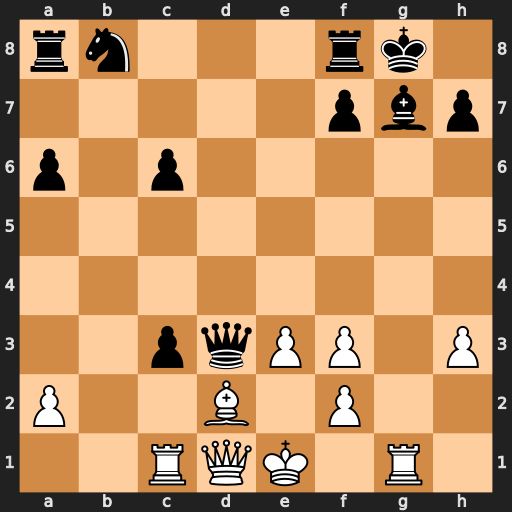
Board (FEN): rn3rk1/5pbp/p1p5/8/8/2pqPP1P/P2B1P2/2RQK1R1
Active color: w
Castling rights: -
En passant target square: -
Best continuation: Rxg7+ Kxg7 Bxc3+ Qxc3+ Rxc3